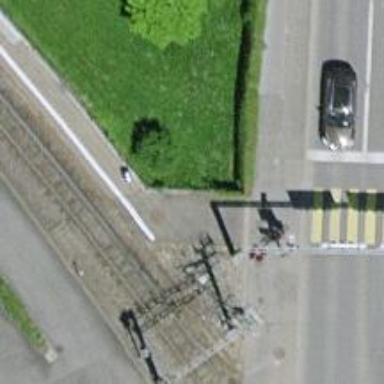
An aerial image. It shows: Railway halt.